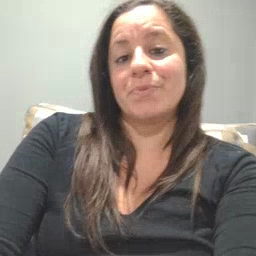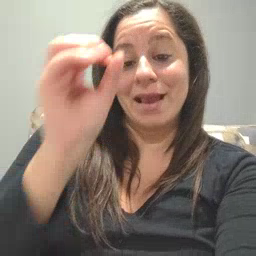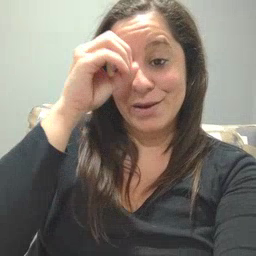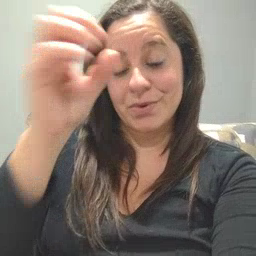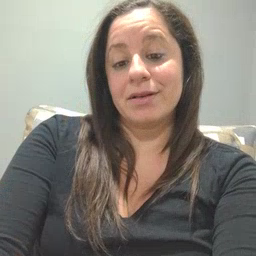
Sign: owl